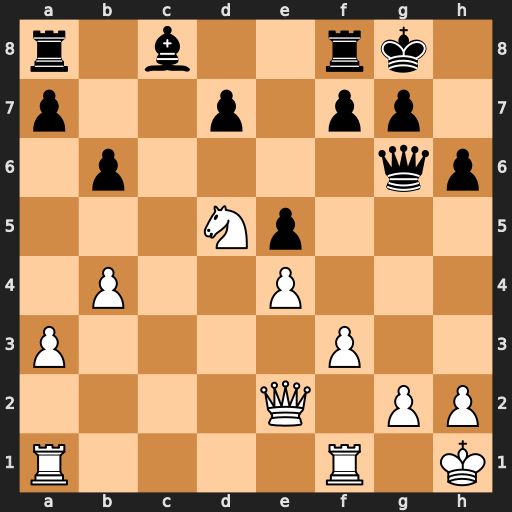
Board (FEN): r1b2rk1/p2p1pp1/1p4qp/3Np3/1P2P3/P4P2/4Q1PP/R4R1K
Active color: w
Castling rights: -
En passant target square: -
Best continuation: Ne7+ Kh7 Nxg6